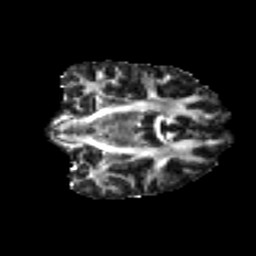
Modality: FA
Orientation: coronal
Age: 42
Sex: female
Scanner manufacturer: ge
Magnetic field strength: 3 T
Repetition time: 7.8 s
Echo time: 0.0607 s